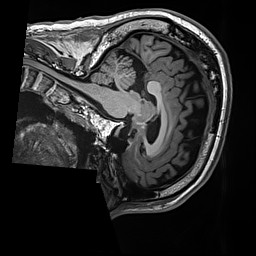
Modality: T1w
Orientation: sagittal
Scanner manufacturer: siemens
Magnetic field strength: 3 T
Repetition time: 2.5 s
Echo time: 0.00299 s